Current action and preconditions to check: trajectory_clear

Your task: For each precondition in the list above, predict whether it will hold at this action.

Consider the current scene as observed from the mobile robot's camera, and analyze the predicted future states of all dynamic agents (e.g., people, animals, vehicles, or any moving entities) within the NEXT SECOND.

IMPORTANT: Only answer "very likely" if you are absolutely certain—based on strong, clear evidence—that a dynamic agent will violate the precondition in the predicted future state. Do NOT answer "very likely" for unlikely, ambiguous, or low-probability risks.

Ask yourself for each precondition: Is there a high probability, with clear and convincing evidence, that the predicted future states of any dynamic agent will interfere with the predicted future state of the currently executing action within the NEXT SECOND, causing that precondition to fail?

Assess the risk level based on these predictions. Use "likely" or "very likely" if motions create a clear risk of interference.

Use "neutral" or "improbable" if agents are nearby but their predicted paths are clearly diverging or non-conflicting.

Failure Risk Categories: "very improbable", "improbable", "neutral", "likely", "very likely"

Answer Format: Output ONLY the probability_of_failure value from these categories: "very improbable", "improbable", "neutral", "likely", "very likely"

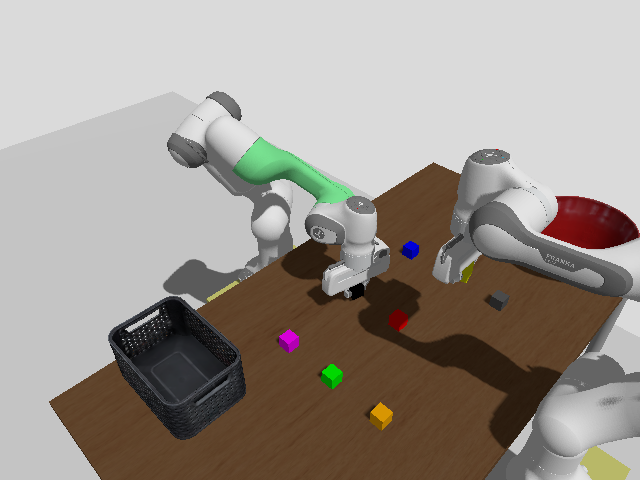

Answer: very improbable